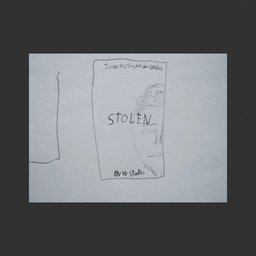
Label: decoration